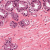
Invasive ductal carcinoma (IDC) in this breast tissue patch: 0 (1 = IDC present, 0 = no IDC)